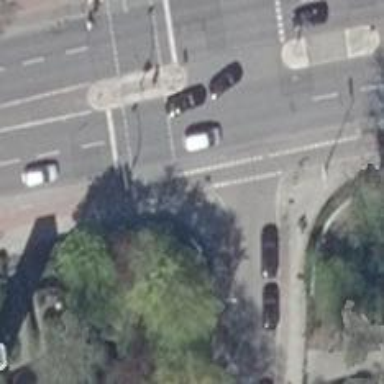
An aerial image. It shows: Asphalt road with primary classification. There is cycle track on the right side.